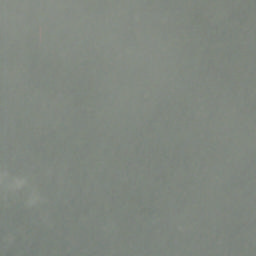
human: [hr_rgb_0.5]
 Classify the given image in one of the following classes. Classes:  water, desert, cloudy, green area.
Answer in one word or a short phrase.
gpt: cloudy